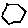
Label: hexagon